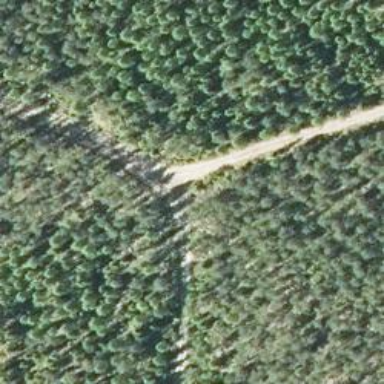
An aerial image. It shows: Unclassified road.